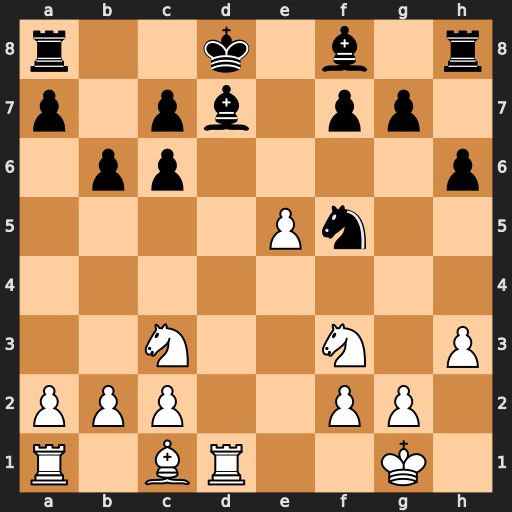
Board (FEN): r2k1b1r/p1pb1pp1/1pp4p/4Pn2/8/2N2N1P/PPP2PP1/R1BR2K1
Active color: w
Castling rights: -
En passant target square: -
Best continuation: g4 Ne7 e6 fxe6 Ne5